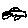
Label: car